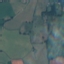
Label: Pasture